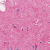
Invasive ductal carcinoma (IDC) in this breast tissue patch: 0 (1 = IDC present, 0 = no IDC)